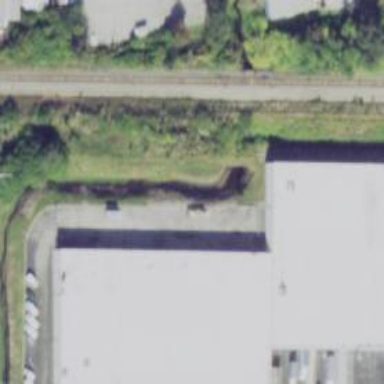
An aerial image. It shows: Disused railway spur line.